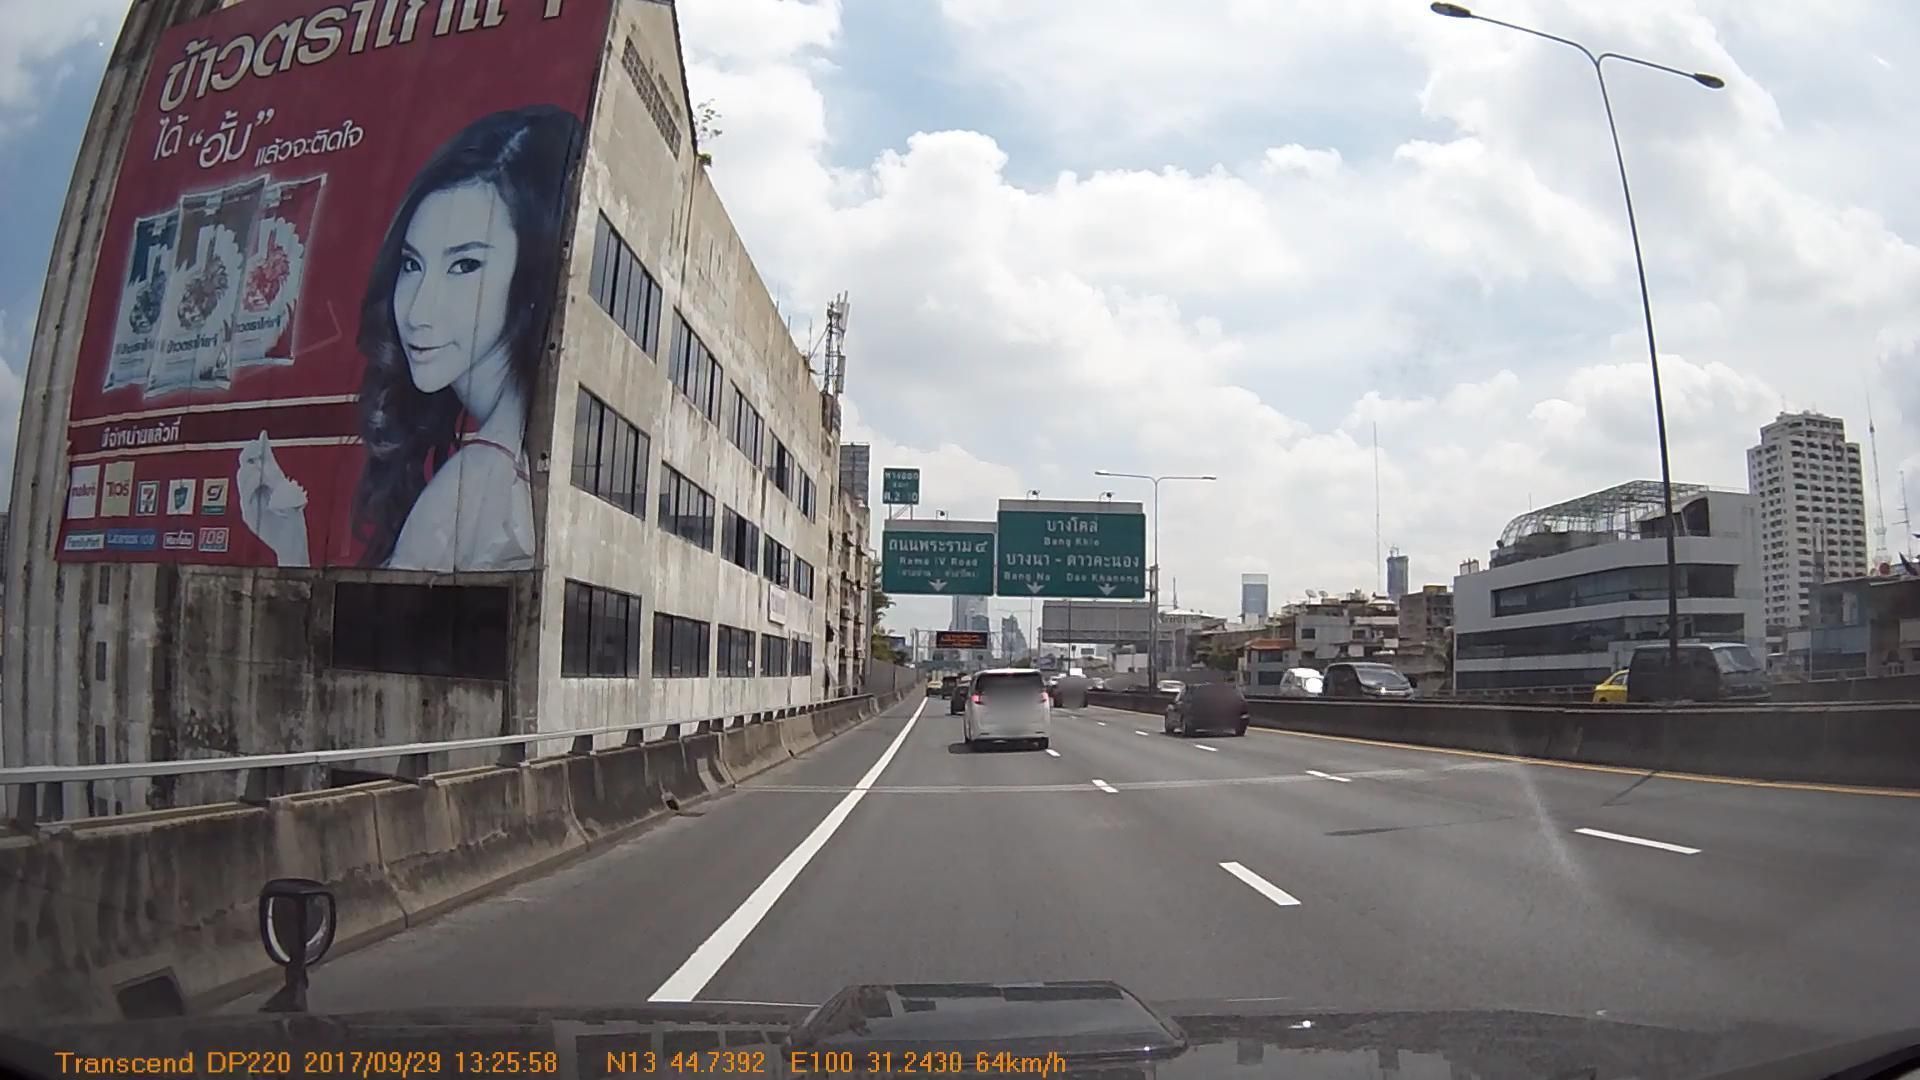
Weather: cloudy
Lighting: day
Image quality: good
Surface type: driving surface
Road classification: motorway
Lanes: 3
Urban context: urban centre
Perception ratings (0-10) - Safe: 1.71, Lively: 2.7, Beautiful: 2.14, Boring: 5.6, Depressing: 6.31, Wealthy: 3.66